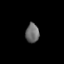
Tissue: lung
Cell type: Myeloid cells
Senescence score: 0.1388
Nuclear area (px): 255
Mean DAPI intensity: 108.098